Aerial crown-view tile of a tropical tree (Barro Colorado Island, Panama), acquired 20240716:
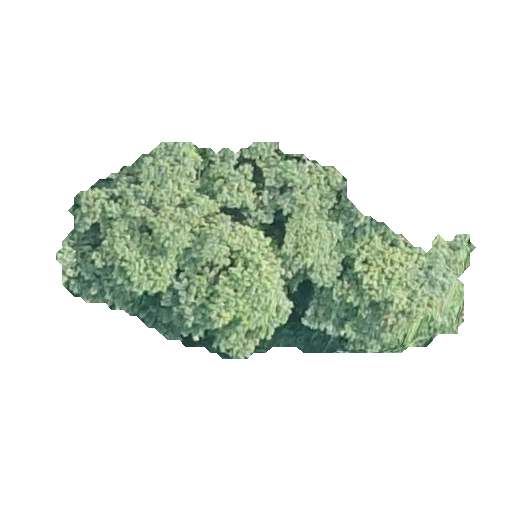
Species: Luehea seemannii
GBIF accepted scientific name: Luehea seemannii
Crown area: 97.892 m²